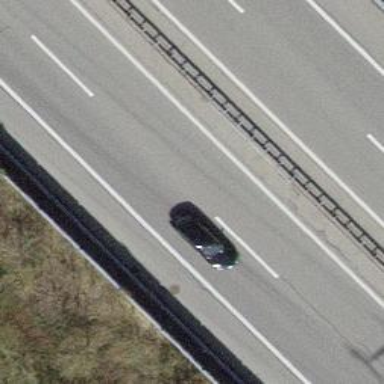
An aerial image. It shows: Motorway.